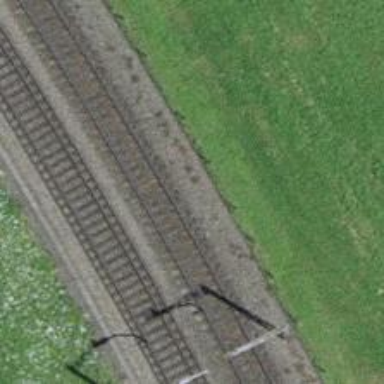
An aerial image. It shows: Single railway track with electrified contact line.